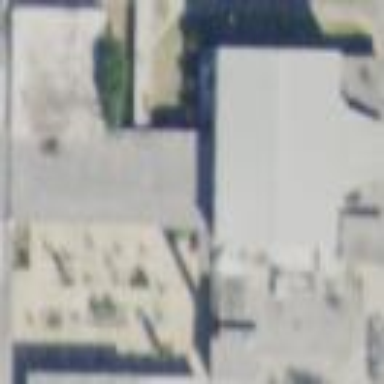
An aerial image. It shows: School building.